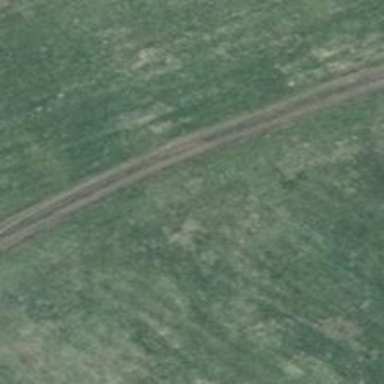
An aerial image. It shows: Grass track with grade4 surface.